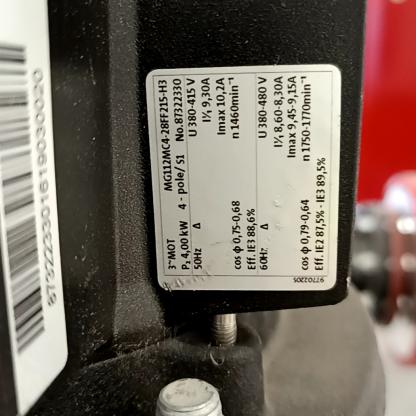
Klasa: tabliczka-znamionowa